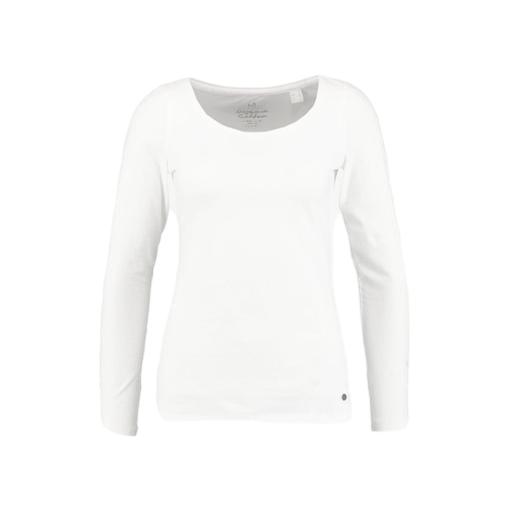
white women's heattech extra warm scoop neck tee, white three-quarter-sleeve scoop-neck t-shirt only macy, white modern long sleeve crew tee, white background